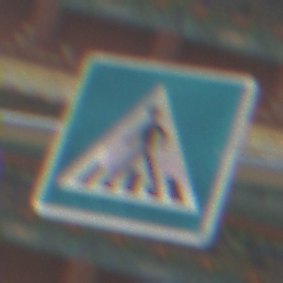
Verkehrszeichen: FussgaengerueberwegRechts
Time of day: MorningAfternoon
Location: Outdoor (Suburban)
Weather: Clear
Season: NotSpecified
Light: Natural